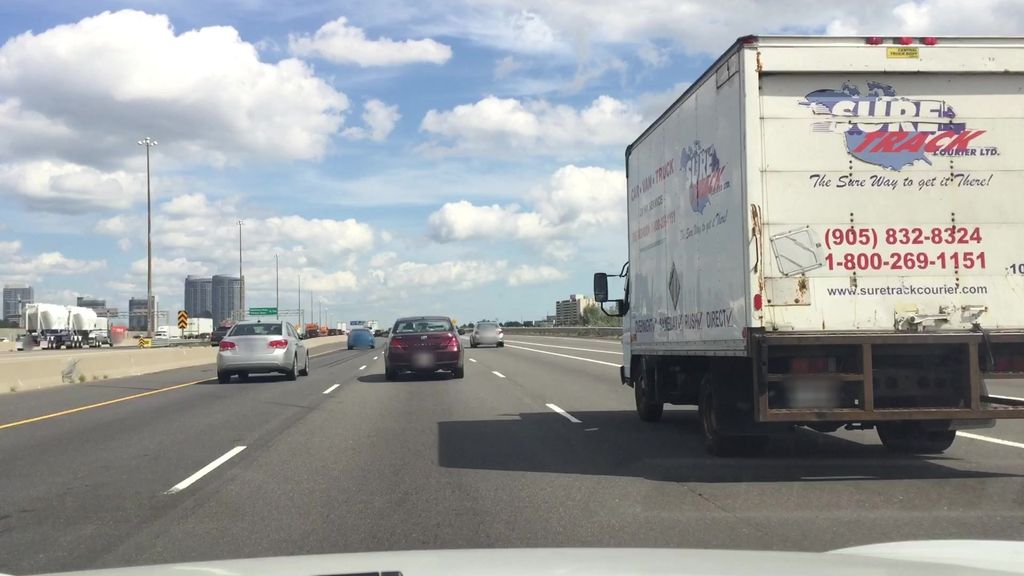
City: toronto